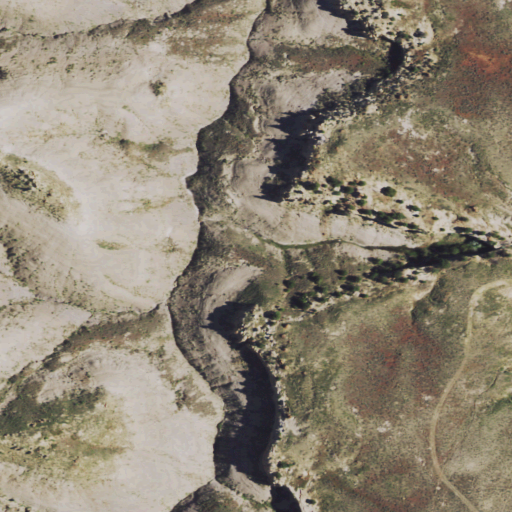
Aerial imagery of valley in Wyoming named Russel Draw containing shrub and grassland